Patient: sex M, age 72
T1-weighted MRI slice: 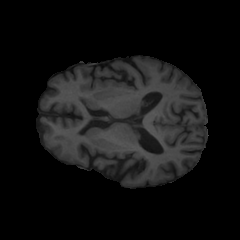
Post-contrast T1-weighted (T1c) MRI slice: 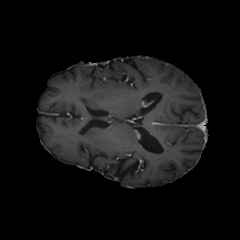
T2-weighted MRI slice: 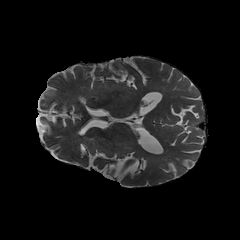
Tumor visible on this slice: no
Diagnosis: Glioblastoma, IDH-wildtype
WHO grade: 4